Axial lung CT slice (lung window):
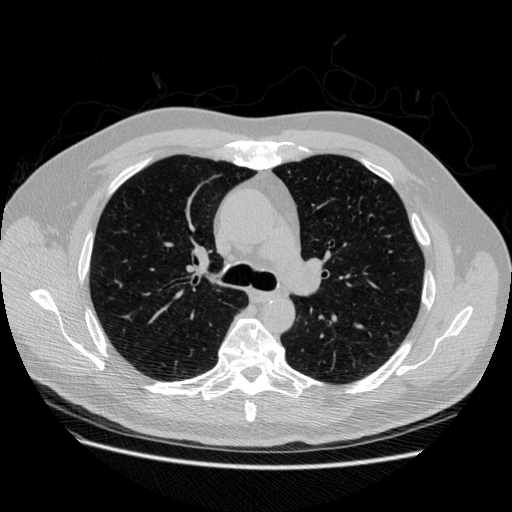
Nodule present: no